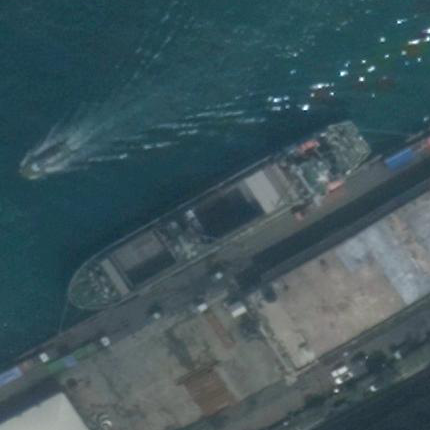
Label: civil